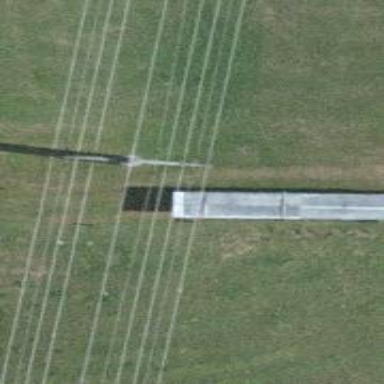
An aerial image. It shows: Power tower.